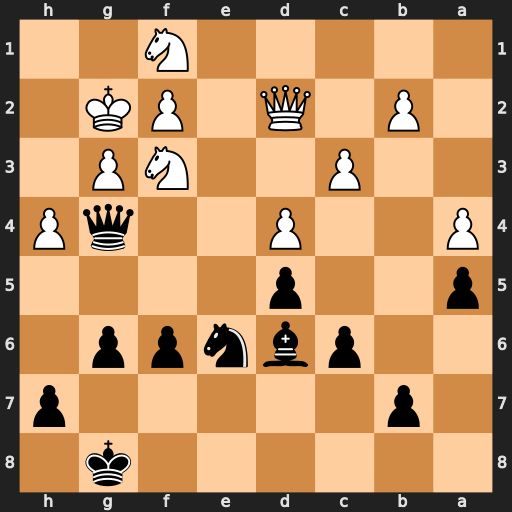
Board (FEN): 6k1/1p5p/2pbnpp1/p2p4/P2P2qP/2P2NP1/1P1Q1PK1/5N2
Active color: b
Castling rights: -
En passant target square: -
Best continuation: Nf4+ Kg1 Qxf3